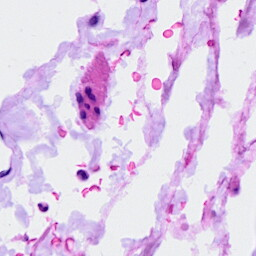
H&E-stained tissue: Ovarian